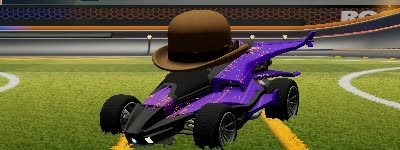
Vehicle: aftershock